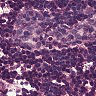
Metastatic tissue present: no